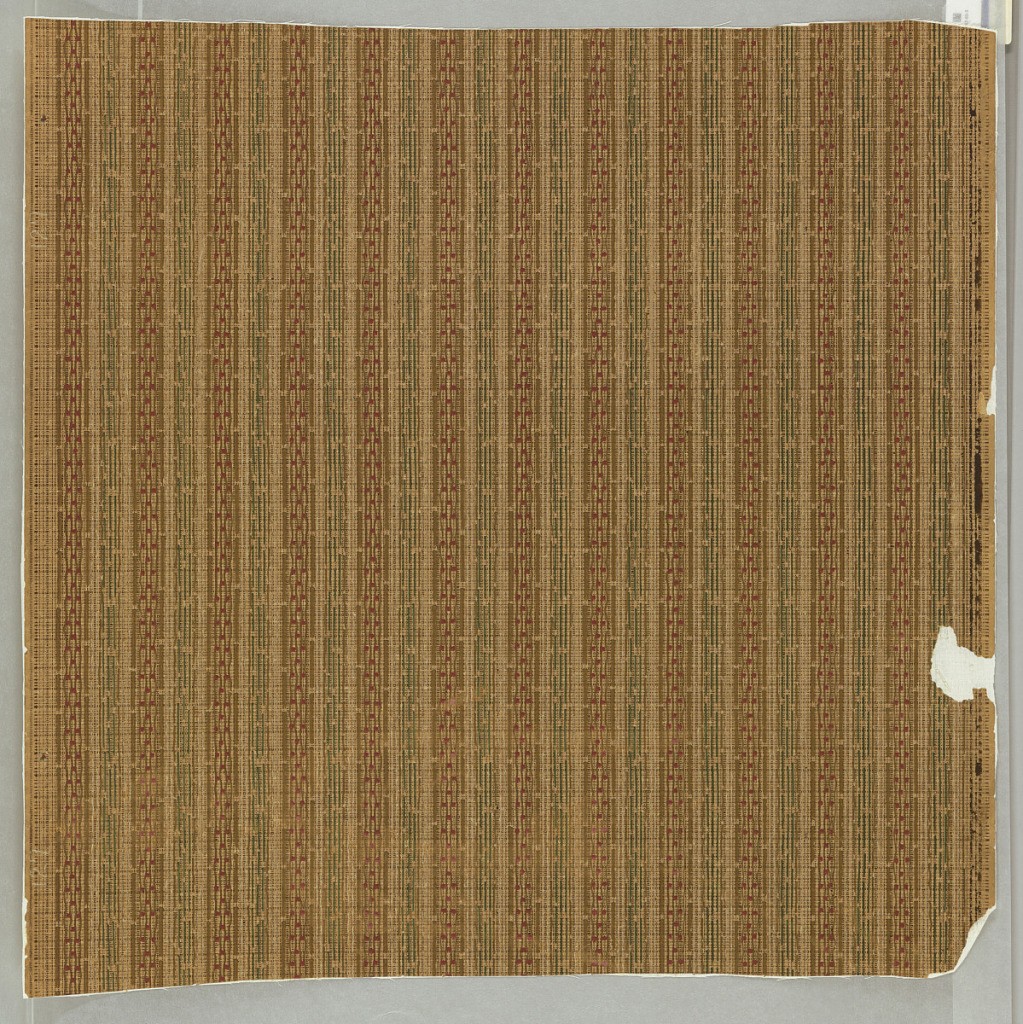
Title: Sidewall
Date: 1900
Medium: Machine-printed
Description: Vertical stripes of interrupted lines in brown and green, interspersed with red dots. On brown ground, imitating textile weave.